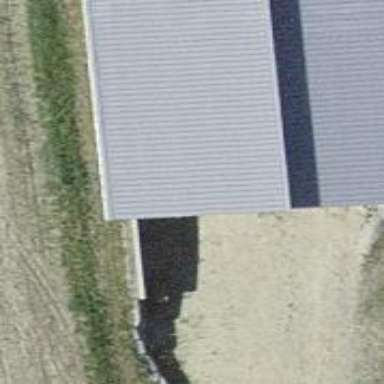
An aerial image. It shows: Garage building.